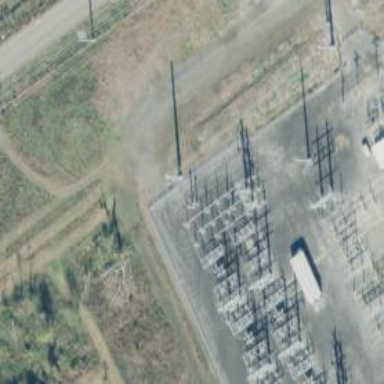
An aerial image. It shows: Power tower.